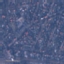
Land use / land cover class: Residential